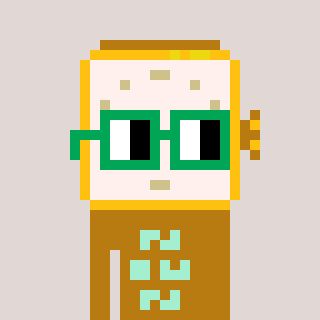
a pixel art character with square green glasses, a watch-shaped head and a gold-colored body on a warm background